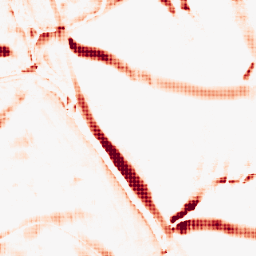
Category: morphological
Decomposition family: morphological_rect
Decomposition parameters: operation: opening
width: 20
height: 20
Upsampling method: sinc_hamming
Upsampling parameters: scale: 4
kernel_size: 4
Upsampling scale: 4